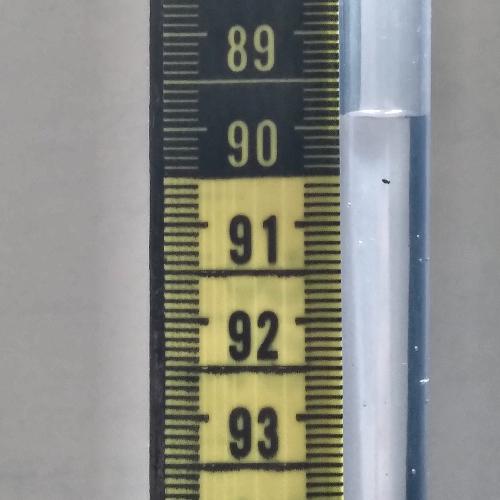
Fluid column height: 89.9 cm